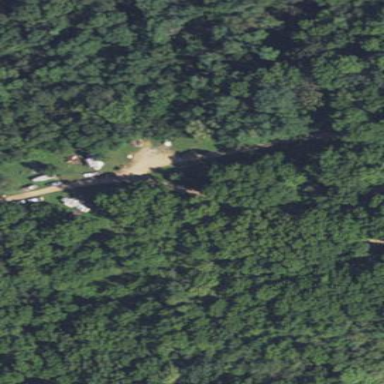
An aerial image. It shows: Campsite for tourism.